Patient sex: M
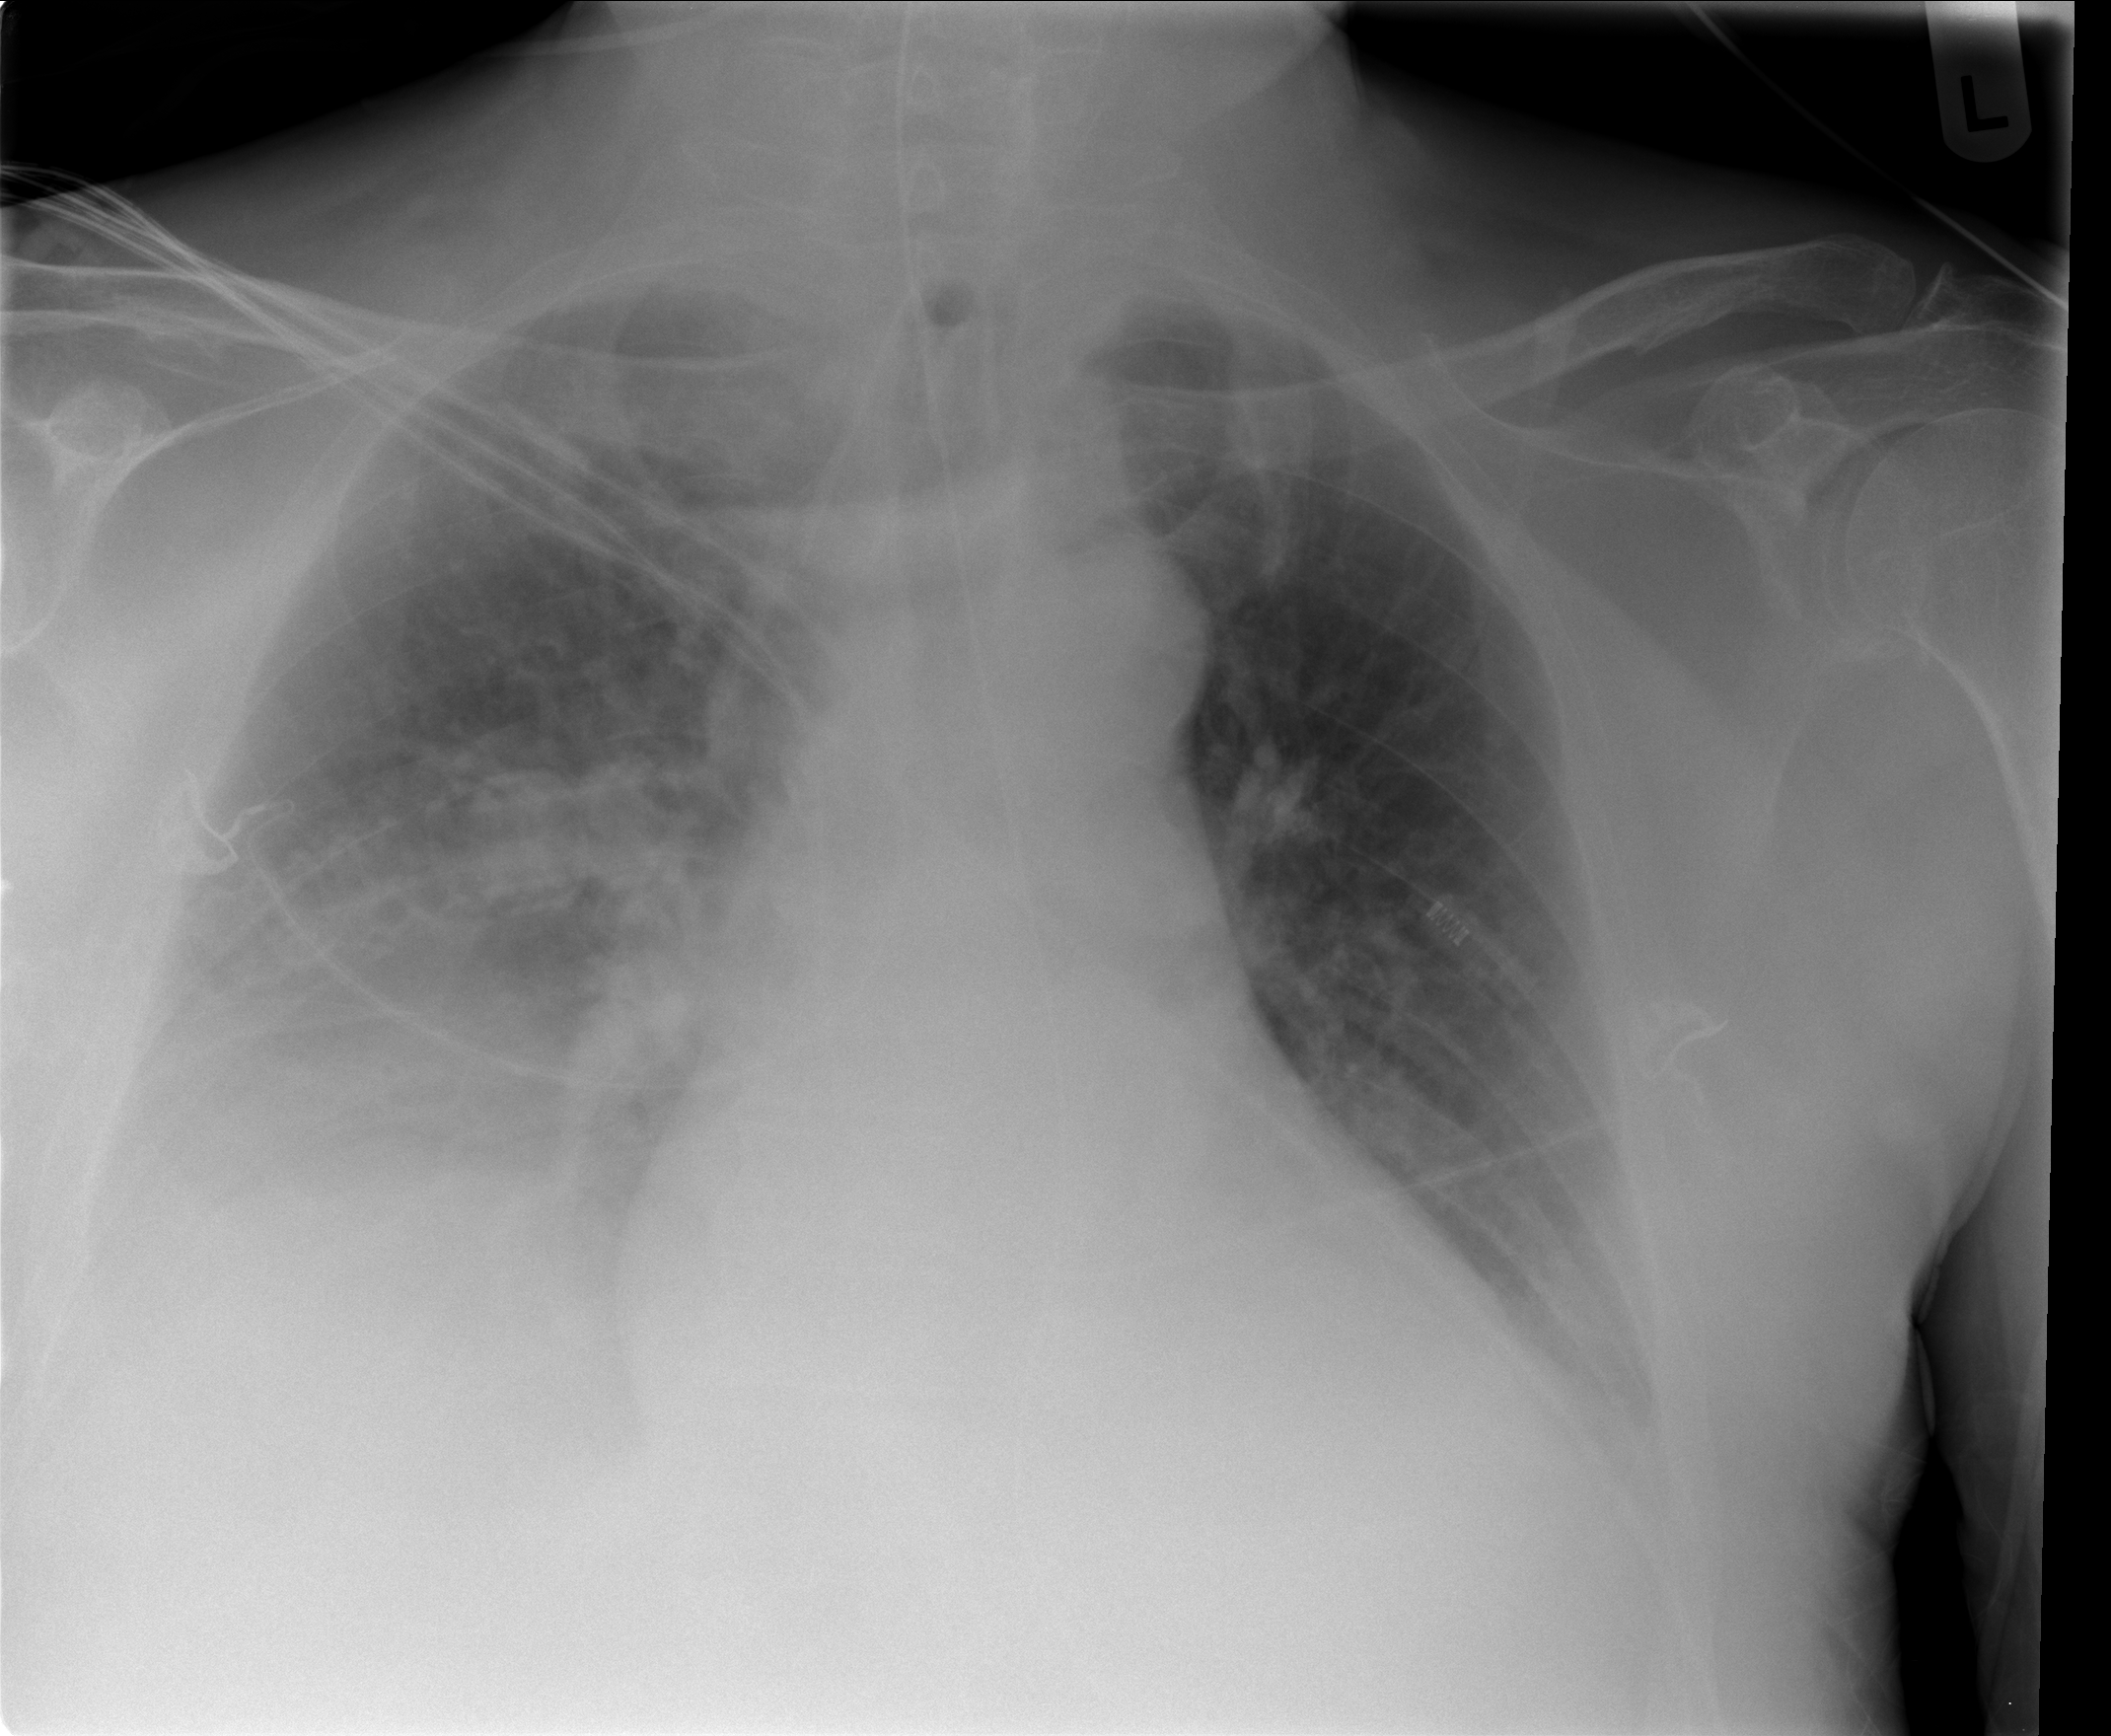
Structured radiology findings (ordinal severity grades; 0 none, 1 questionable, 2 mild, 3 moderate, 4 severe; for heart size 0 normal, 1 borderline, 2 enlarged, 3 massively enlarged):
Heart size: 0
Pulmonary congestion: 0
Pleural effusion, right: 2
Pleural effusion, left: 0
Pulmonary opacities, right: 2
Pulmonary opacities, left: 0
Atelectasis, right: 0
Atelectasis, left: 0